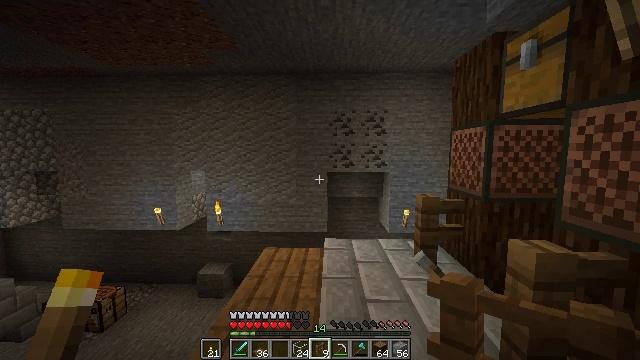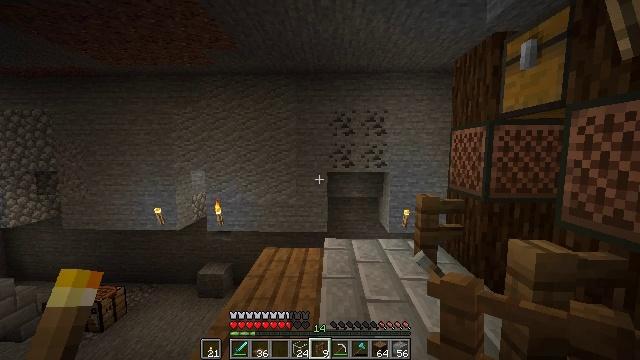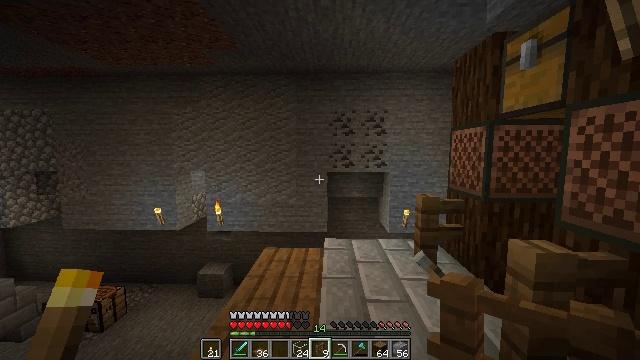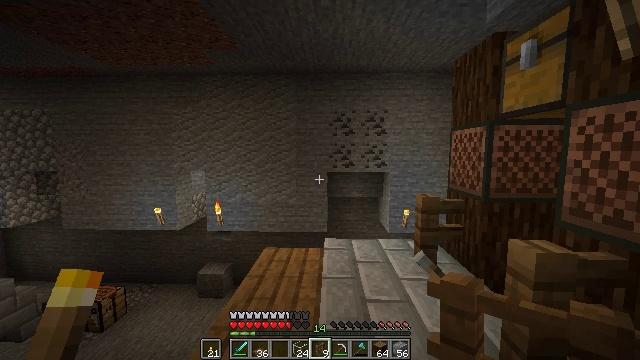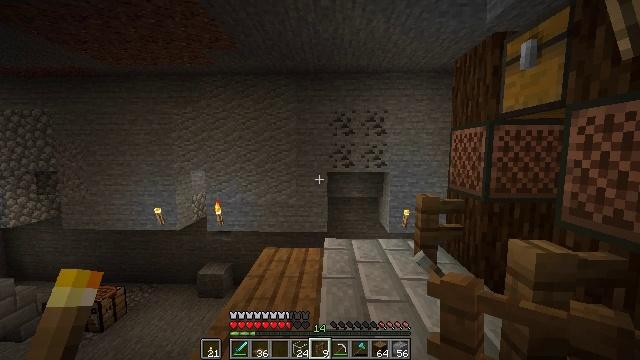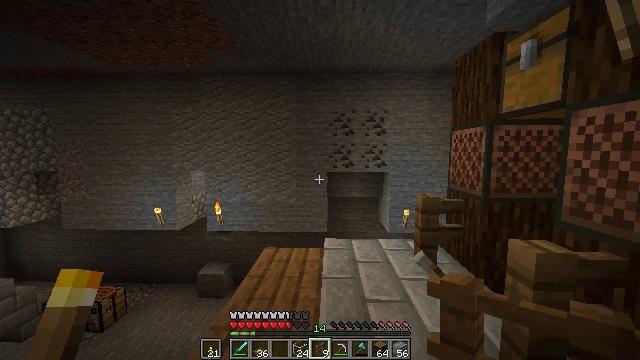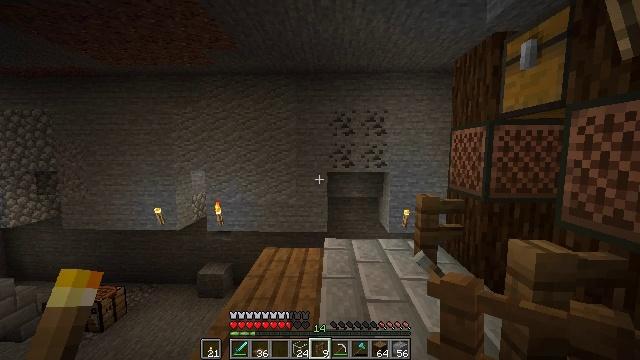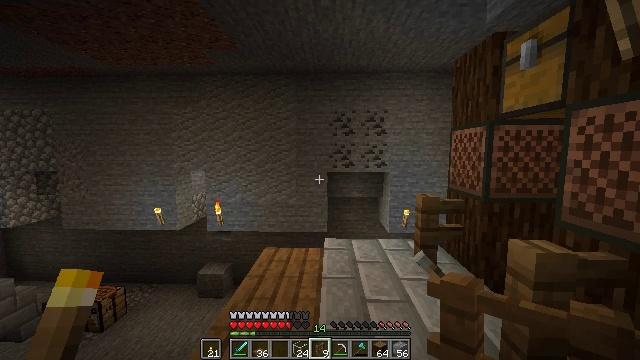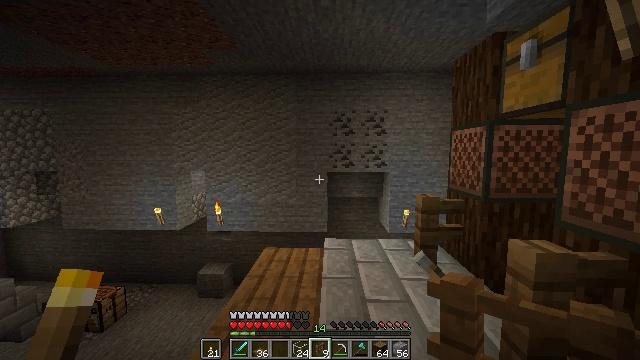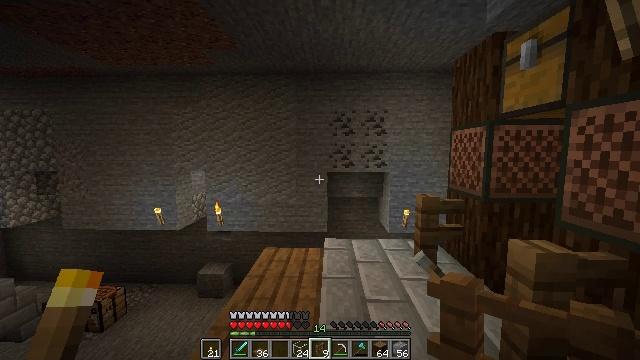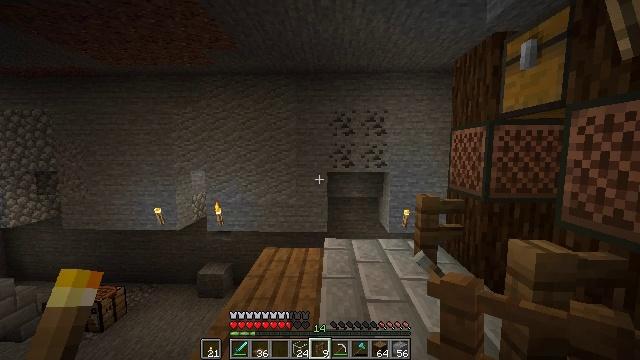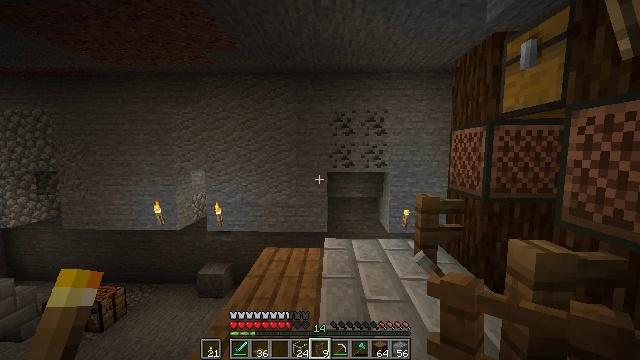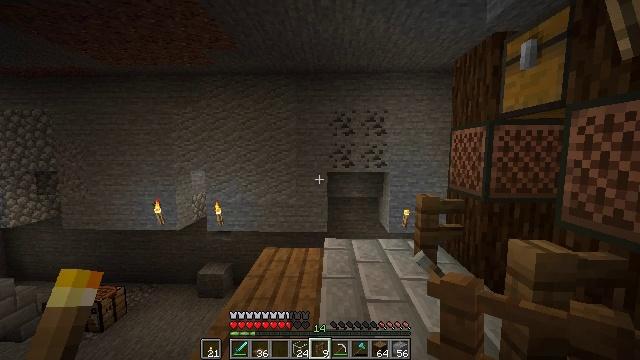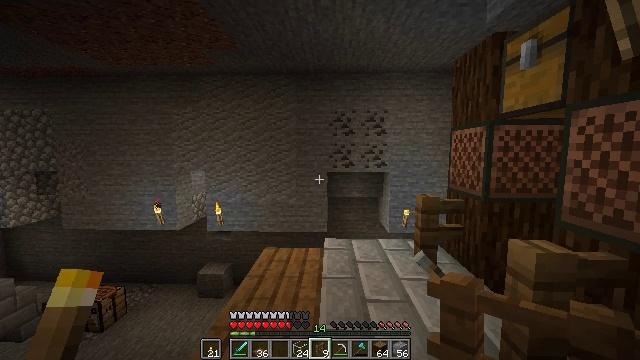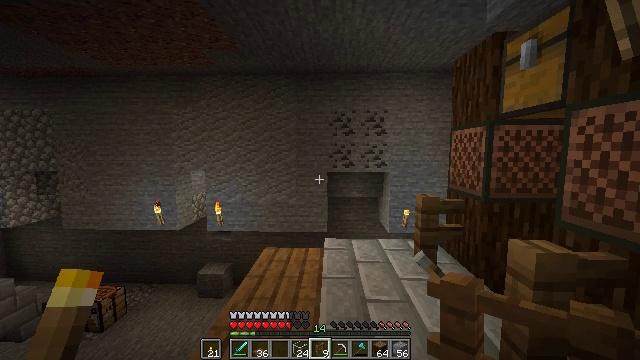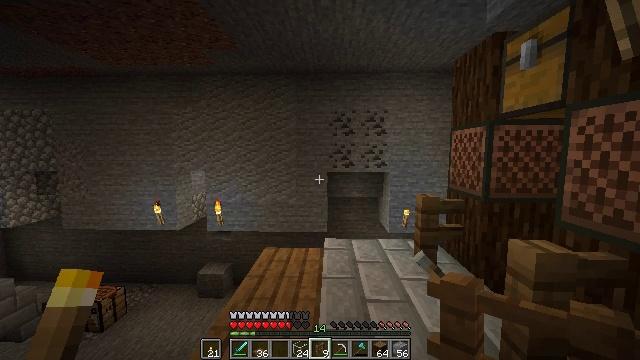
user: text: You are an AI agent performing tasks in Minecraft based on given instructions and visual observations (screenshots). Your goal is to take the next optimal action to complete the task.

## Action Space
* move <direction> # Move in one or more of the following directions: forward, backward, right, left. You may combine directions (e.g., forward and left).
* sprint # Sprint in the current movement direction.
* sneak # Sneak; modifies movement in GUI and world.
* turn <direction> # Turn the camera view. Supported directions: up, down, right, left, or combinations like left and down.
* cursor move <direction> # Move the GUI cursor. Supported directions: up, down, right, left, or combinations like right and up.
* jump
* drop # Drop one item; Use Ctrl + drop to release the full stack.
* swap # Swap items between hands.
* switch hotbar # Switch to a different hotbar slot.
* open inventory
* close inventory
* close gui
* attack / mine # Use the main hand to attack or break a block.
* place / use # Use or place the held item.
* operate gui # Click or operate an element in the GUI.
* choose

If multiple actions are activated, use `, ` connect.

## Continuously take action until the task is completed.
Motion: motion action
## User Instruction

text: Create spruce stairs using a crafting table.
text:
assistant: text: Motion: no_op
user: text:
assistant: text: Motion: no_op
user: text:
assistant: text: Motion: no_op
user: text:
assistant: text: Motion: no_op
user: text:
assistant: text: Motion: no_op
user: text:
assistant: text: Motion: no_op
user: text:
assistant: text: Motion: no_op
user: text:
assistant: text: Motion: no_op
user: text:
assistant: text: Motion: no_op
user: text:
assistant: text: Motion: no_op
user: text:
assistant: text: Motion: no_op
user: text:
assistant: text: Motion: no_op
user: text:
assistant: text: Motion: no_op
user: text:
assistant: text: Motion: no_op
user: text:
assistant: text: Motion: no_op
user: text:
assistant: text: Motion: no_op
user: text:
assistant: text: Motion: no_op
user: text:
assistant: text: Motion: no_op
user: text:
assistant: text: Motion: no_op
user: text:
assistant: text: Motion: no_op
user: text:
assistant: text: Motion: no_op
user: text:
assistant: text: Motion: no_op
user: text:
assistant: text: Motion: no_op
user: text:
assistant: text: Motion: no_op
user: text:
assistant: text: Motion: no_op
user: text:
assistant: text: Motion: no_op
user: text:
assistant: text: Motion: no_op
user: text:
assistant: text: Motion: no_op
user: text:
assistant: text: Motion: no_op
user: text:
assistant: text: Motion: no_op